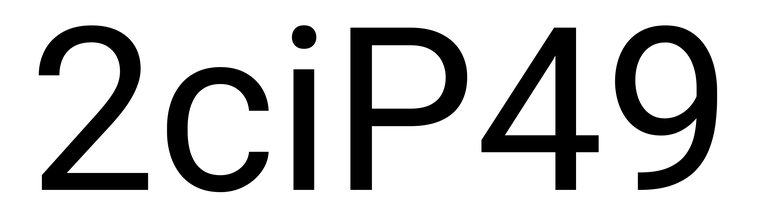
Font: Roboto_Regular